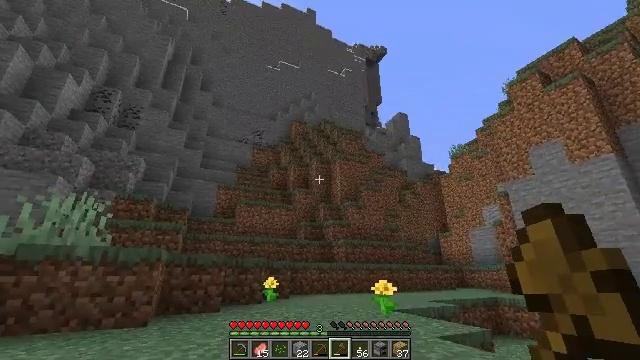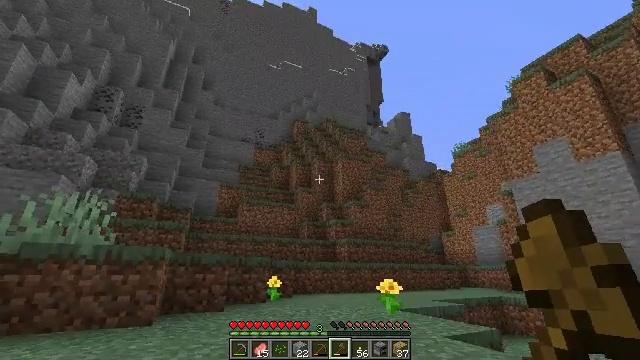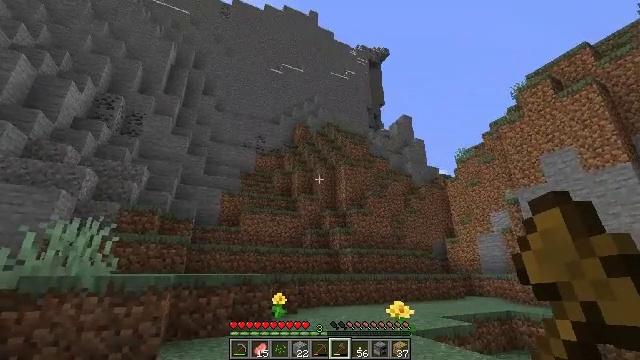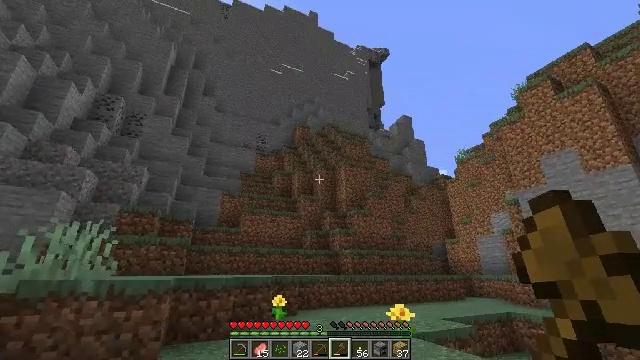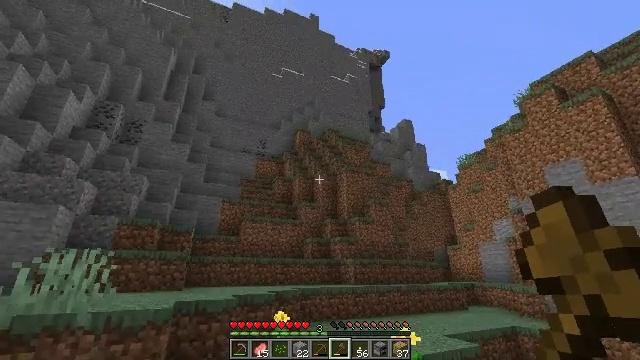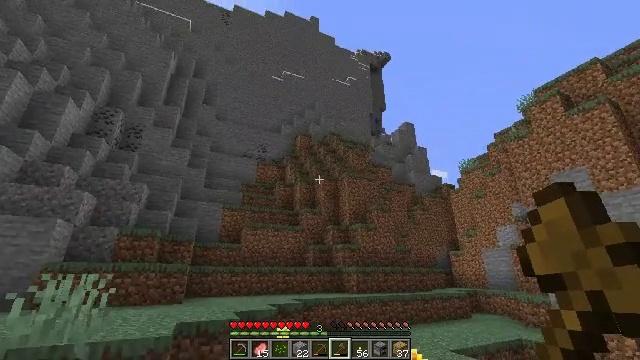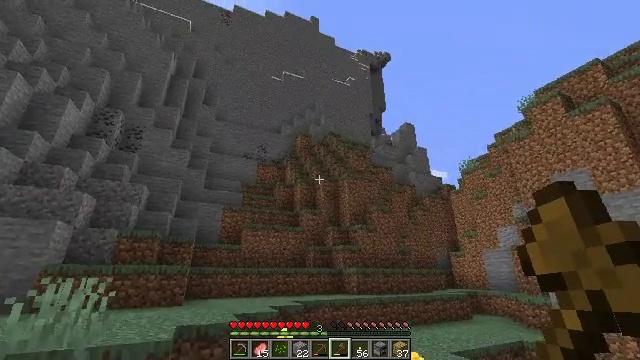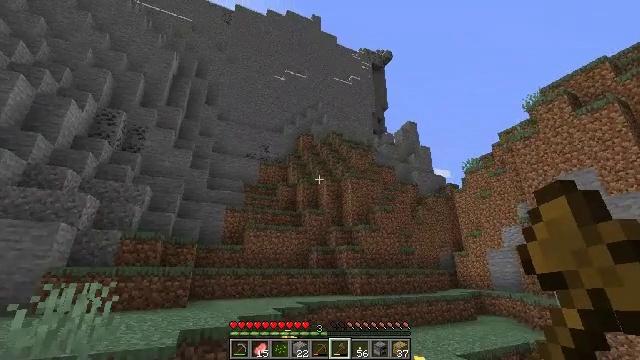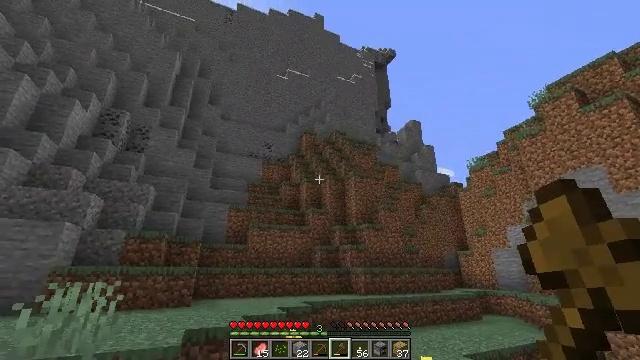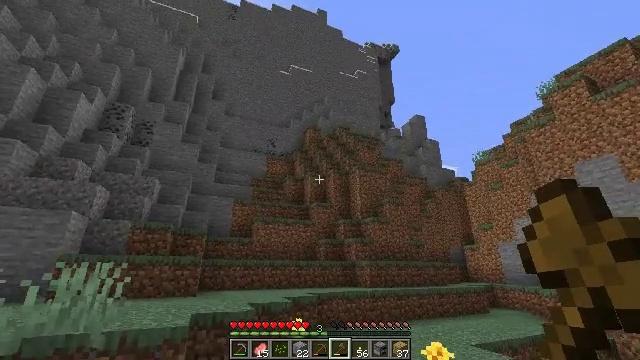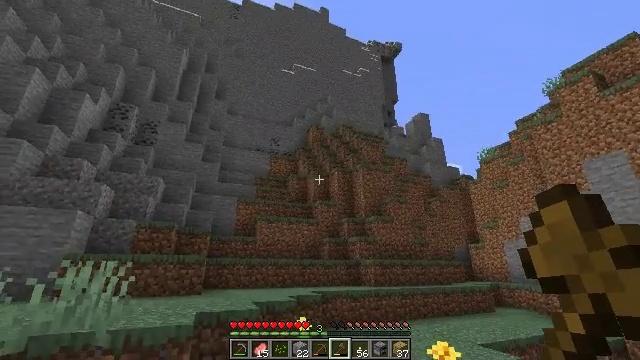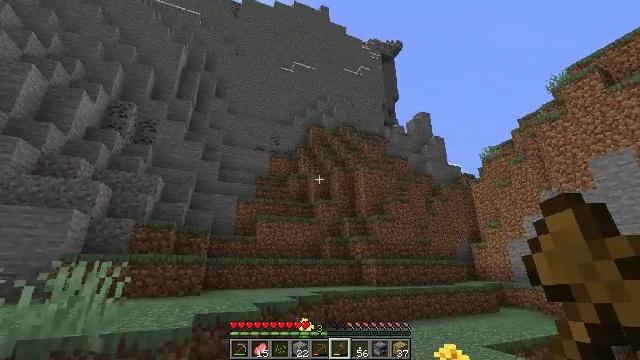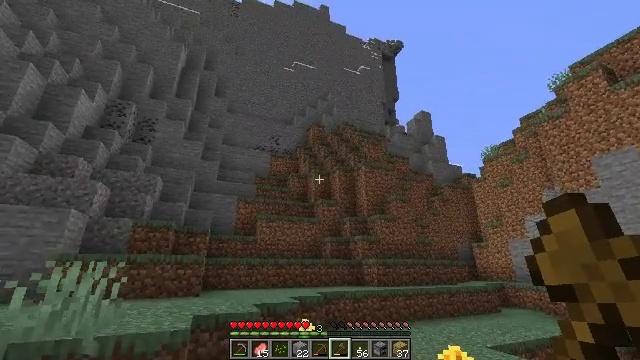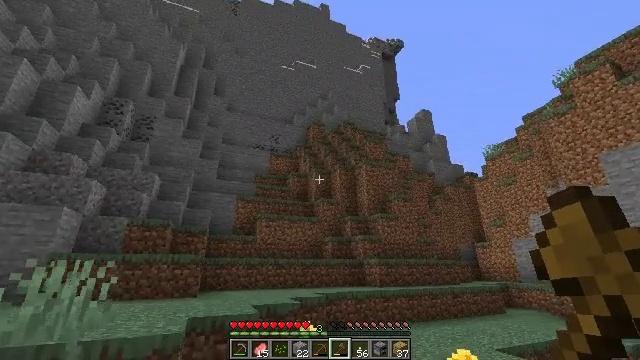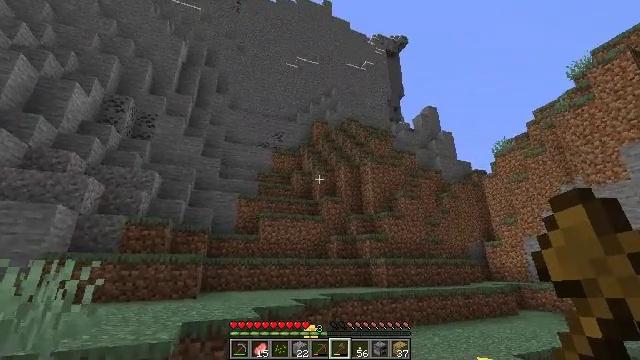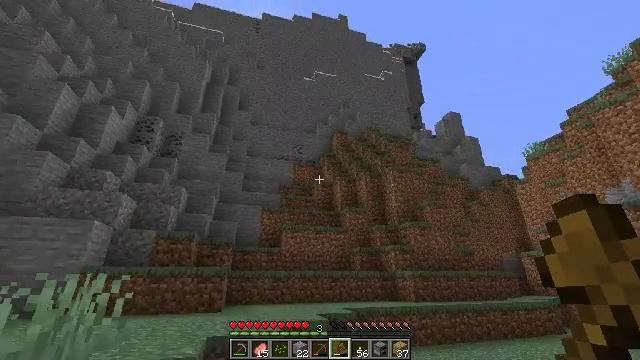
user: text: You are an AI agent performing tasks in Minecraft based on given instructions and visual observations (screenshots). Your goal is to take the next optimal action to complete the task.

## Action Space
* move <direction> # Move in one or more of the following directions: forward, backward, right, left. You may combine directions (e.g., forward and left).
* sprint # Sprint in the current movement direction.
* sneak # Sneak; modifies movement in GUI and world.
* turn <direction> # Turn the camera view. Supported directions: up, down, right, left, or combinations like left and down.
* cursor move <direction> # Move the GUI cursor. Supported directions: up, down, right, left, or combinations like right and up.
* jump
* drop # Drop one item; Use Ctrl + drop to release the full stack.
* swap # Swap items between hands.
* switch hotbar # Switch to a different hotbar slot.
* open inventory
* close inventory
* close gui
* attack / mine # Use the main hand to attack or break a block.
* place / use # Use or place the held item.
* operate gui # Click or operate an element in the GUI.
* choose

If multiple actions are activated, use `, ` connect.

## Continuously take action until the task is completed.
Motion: motion action
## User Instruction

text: Get dirt block.
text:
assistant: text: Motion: move forward and move left
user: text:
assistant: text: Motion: move forward and move left, jump
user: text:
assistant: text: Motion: move forward and move left, jump
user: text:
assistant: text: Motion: move forward and move left, jump
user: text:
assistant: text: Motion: move forward, jump
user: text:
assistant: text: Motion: move forward, jump
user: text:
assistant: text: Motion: move forward
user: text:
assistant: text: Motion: move forward
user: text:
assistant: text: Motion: move forward
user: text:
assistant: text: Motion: move forward
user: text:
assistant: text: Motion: move forward
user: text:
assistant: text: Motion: move forward
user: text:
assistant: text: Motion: move forward
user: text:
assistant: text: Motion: move forward
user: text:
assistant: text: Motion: move forward, turn left and up
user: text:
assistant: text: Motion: move forward, turn left and up
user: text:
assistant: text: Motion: move forward and move right, turn left and up
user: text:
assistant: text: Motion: move forward and move right, turn left
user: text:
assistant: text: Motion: move forward and move right, turn left
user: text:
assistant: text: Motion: move forward and move right, turn left
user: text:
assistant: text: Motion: move forward and move right, turn left
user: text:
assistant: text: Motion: move forward and move right
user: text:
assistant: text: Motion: move forward and move right
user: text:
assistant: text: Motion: move forward and move right
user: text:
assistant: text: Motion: move forward and move right
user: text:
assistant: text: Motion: move forward and move right
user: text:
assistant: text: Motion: move forward and move right
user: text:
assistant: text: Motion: move forward and move right
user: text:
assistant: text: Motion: move forward and move right
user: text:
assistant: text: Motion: move forward and move right